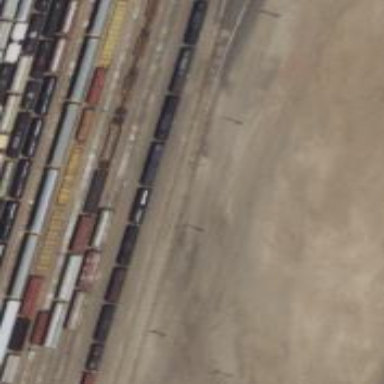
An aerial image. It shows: Railway yard in service.